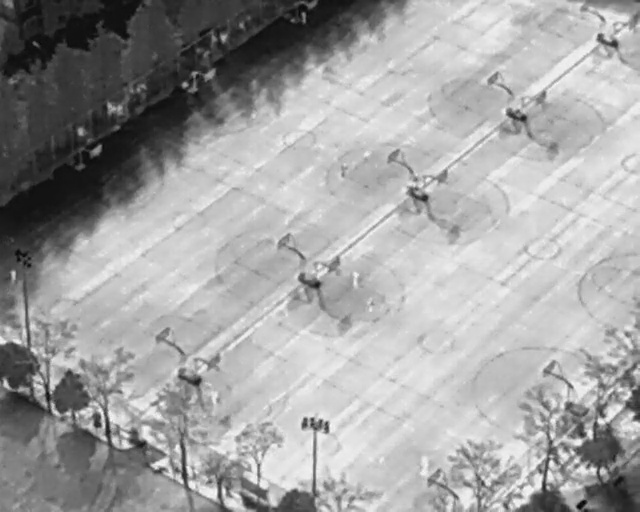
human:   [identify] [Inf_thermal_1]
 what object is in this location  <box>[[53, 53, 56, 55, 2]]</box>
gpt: <ref>1 medium person at the center</ref>